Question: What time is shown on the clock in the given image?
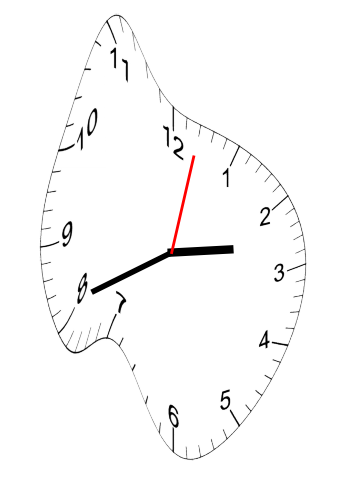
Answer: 02:41:02